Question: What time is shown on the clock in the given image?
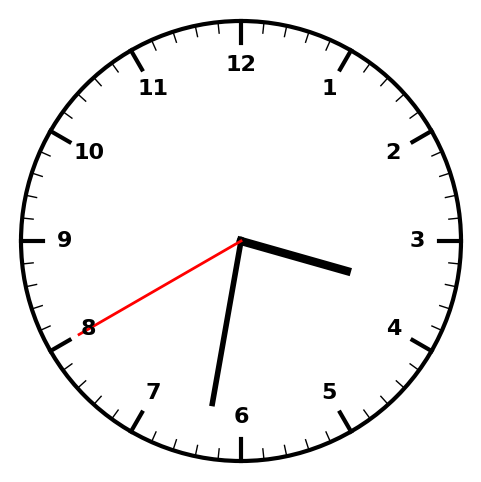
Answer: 03:31:40